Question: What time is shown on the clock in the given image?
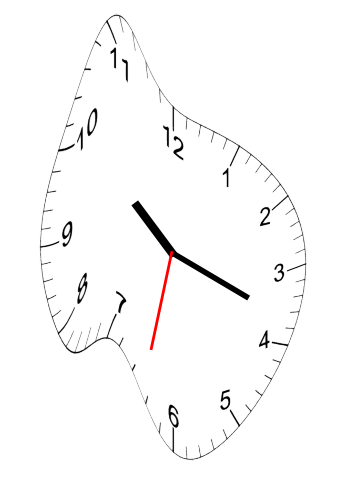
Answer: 10:18:32